高一 · 组合数学
某校高一某班共有 45 人, 摸底测验数学 20 人得优, 语文 15 人得优, 两门都不得优 20 人, 则两门都得优的人数为 \$ \qquad \$人.
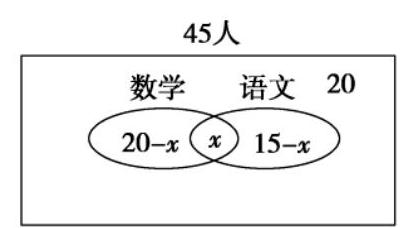
答案: 10
解析: 如图, 设两门都得优的人数是 $x$, 则依题意得 $20-x+(15-x)+x+20=45$,

整理, 得 $-x+55=45$, 解得 $x=10$, 即两门都得优的人数是 10 人.

【答案】 10